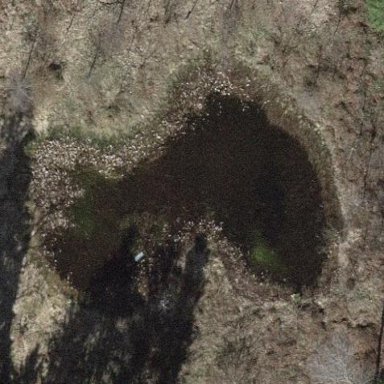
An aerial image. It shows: Pond with natural water.